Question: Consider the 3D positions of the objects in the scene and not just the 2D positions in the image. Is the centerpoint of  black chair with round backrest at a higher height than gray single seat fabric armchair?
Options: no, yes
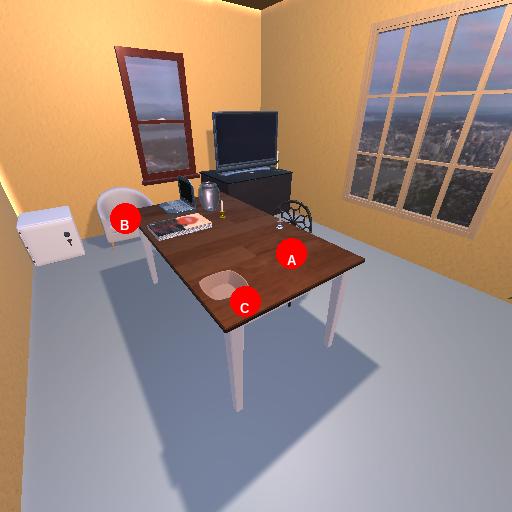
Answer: no